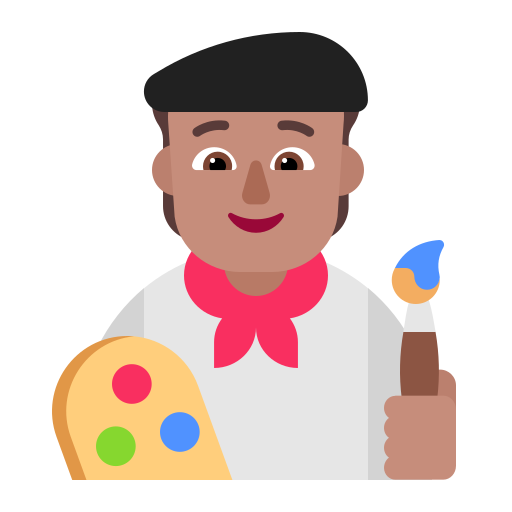
artist flat